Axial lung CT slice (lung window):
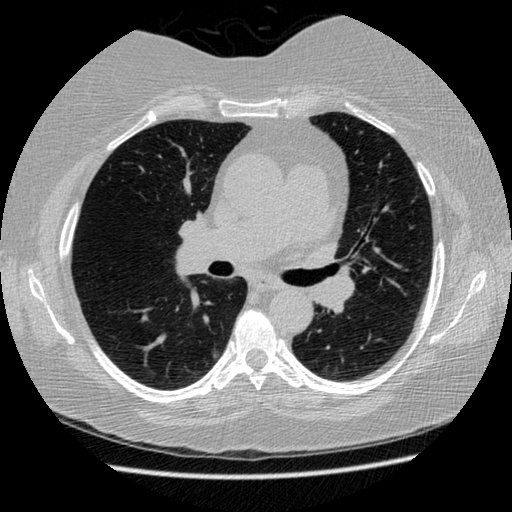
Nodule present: yes
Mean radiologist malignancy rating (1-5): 2.667